Field crop: maize
Growth stage: 1
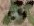
Species: chenopodium